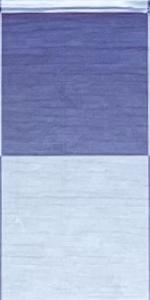
Label: Empty